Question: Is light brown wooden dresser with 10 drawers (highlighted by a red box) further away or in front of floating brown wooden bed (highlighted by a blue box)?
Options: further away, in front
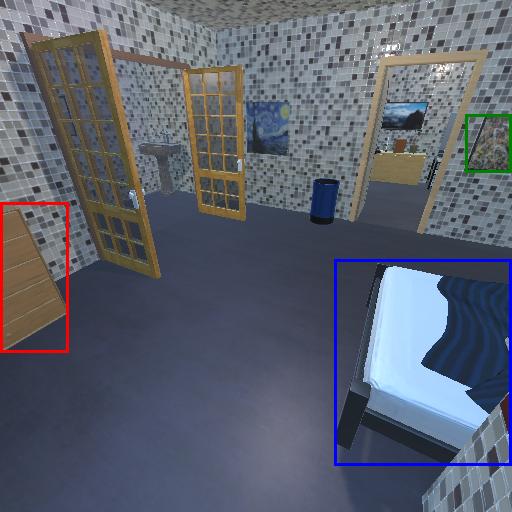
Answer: further away